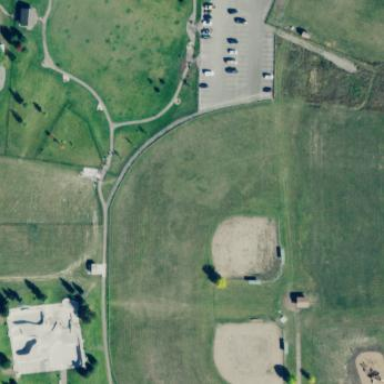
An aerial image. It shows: Park.